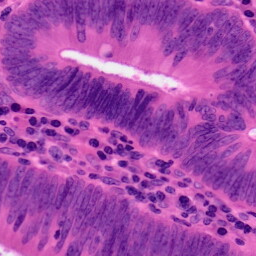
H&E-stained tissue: Colon